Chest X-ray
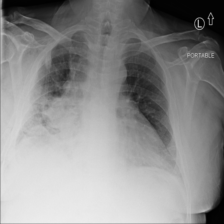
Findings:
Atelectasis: negative
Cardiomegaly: negative
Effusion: negative
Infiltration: negative
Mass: negative
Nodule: negative
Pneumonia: negative
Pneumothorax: negative
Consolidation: positive
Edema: negative
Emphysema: positive
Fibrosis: negative
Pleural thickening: negative
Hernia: negative